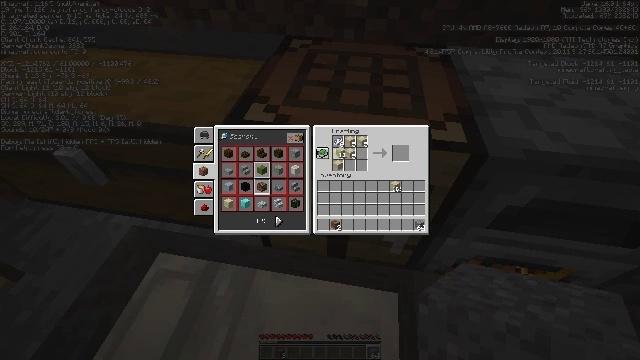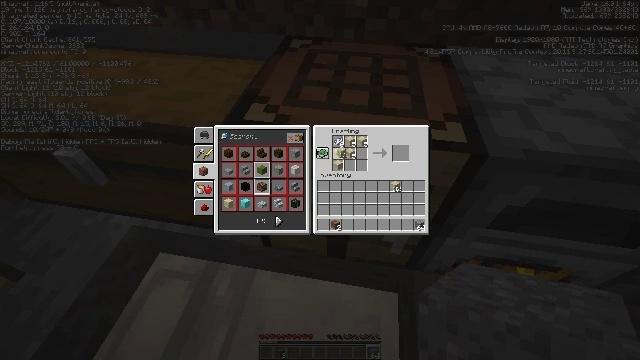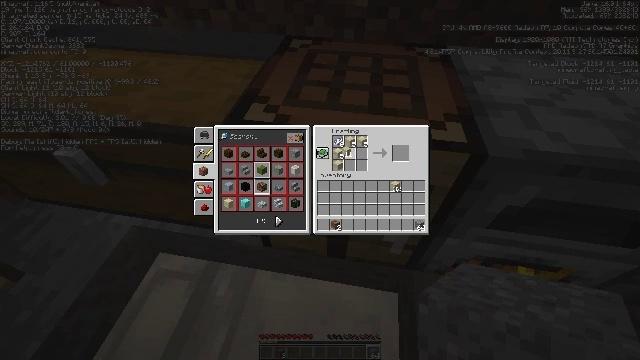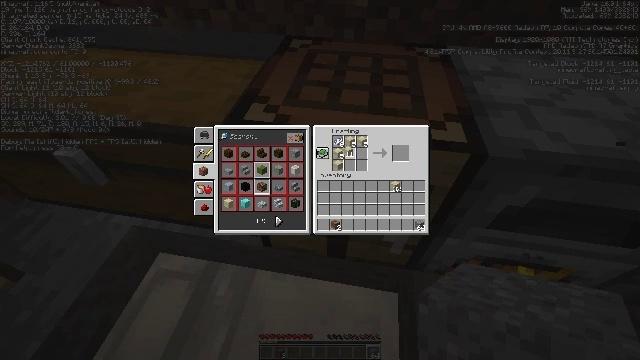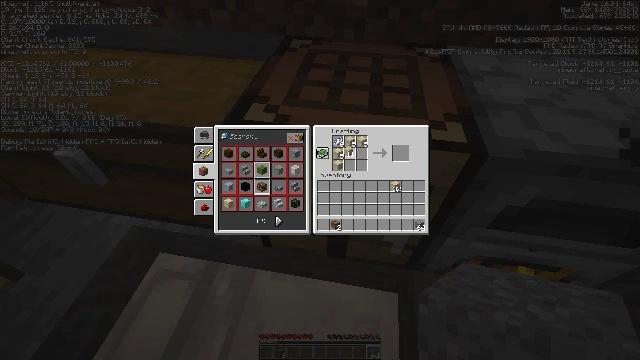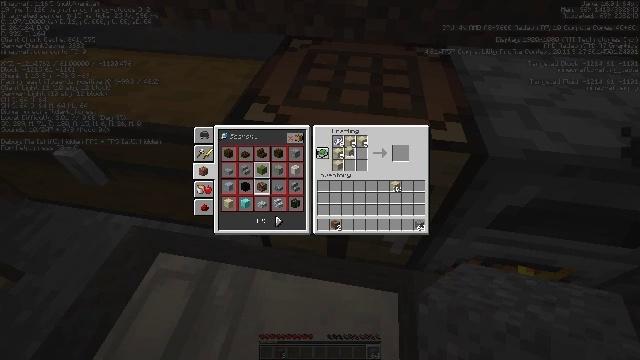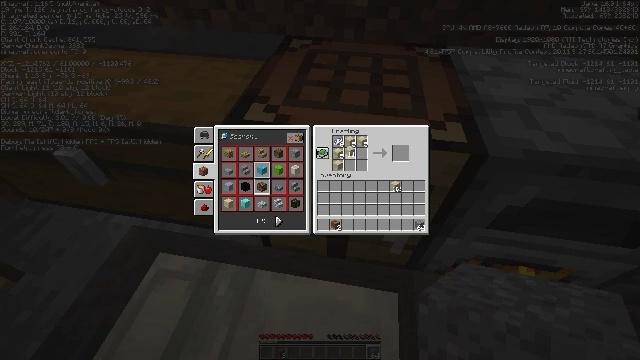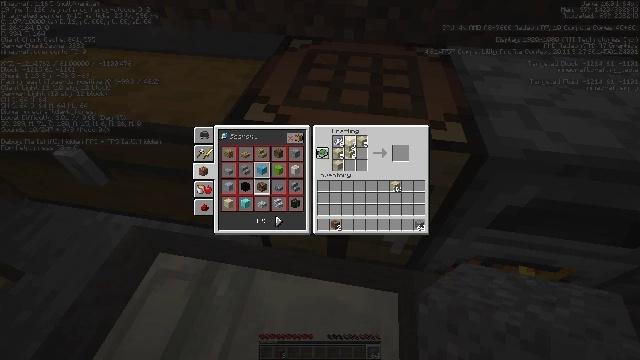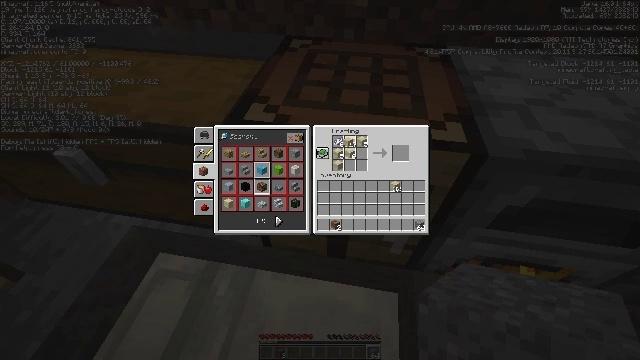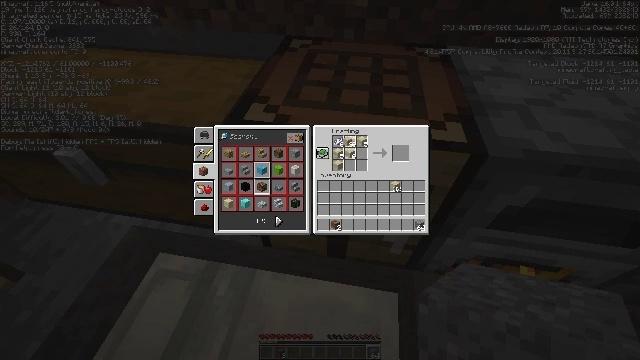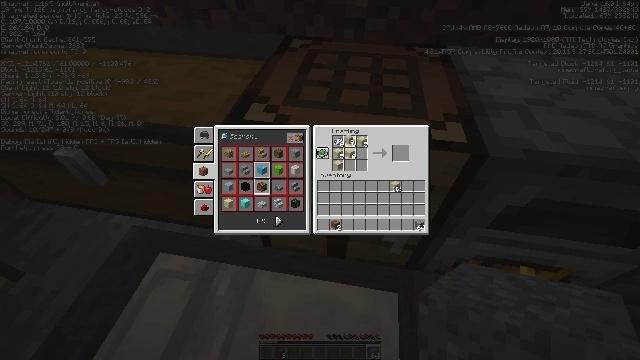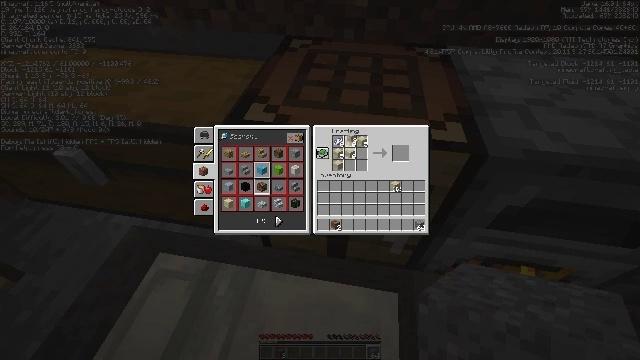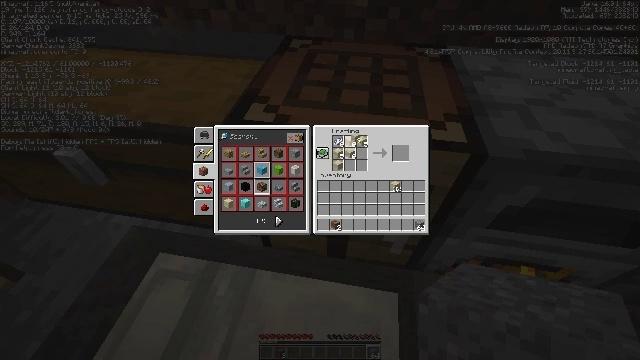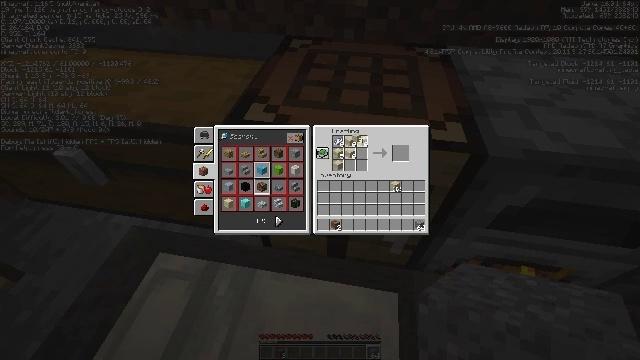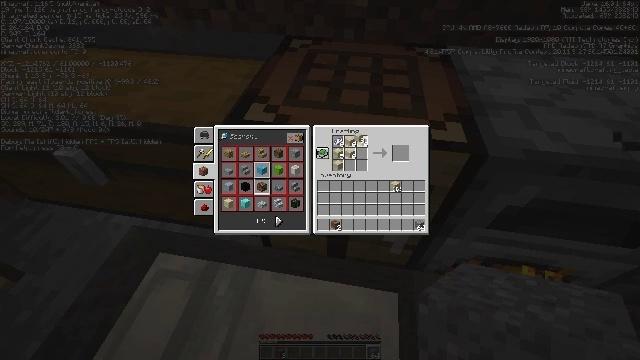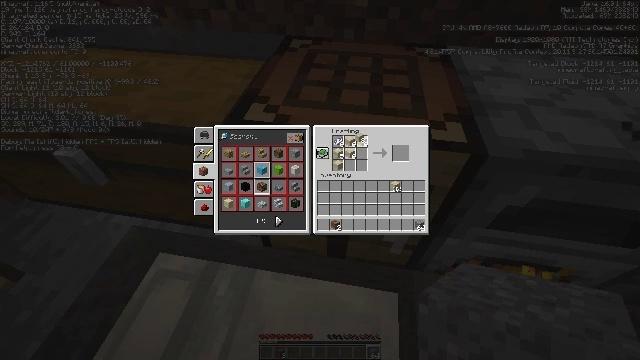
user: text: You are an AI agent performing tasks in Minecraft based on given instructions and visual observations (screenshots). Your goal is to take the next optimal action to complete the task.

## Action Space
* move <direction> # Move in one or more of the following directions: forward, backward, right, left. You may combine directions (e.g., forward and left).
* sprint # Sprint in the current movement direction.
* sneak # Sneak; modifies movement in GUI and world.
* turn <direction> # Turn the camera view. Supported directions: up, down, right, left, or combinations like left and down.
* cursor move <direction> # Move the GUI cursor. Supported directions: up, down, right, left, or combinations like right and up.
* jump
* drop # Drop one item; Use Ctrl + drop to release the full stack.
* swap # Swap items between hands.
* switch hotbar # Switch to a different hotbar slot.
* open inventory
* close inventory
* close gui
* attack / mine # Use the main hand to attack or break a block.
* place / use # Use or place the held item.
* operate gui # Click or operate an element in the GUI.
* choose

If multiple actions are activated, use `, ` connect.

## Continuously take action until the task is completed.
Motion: motion action
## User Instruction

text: Interact with the crafting table to create white concrete powder.
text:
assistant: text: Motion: use / place
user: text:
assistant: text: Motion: turn right, use / place
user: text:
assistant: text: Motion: use / place
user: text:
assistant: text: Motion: use / place
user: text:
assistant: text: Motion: use / place
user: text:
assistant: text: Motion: use / place
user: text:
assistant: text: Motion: turn up, use / place
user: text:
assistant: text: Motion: use / place
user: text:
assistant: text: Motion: use / place
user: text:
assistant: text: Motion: use / place
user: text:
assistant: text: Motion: use / place
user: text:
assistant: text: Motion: use / place
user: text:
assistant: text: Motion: use / place
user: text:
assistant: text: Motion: use / place
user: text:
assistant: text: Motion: use / place
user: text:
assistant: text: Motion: use / place
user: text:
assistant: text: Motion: use / place
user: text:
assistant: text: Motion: turn down, use / place
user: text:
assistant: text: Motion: turn left and down
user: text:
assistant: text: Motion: turn left and down
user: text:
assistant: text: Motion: no_op
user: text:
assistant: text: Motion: no_op
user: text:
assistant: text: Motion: no_op
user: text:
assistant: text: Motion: no_op
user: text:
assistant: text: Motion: no_op
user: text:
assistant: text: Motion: no_op
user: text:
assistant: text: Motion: no_op
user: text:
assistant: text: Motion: no_op
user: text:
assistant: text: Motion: use / place
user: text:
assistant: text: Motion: use / place